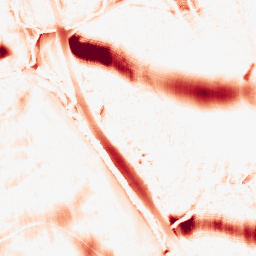
Category: morphological
Decomposition family: morphological_ellipse
Decomposition parameters: operation: opening
width: 50
height: 30
Upsampling method: bicubic
Upsampling parameters: scale: 8
Upsampling scale: 8